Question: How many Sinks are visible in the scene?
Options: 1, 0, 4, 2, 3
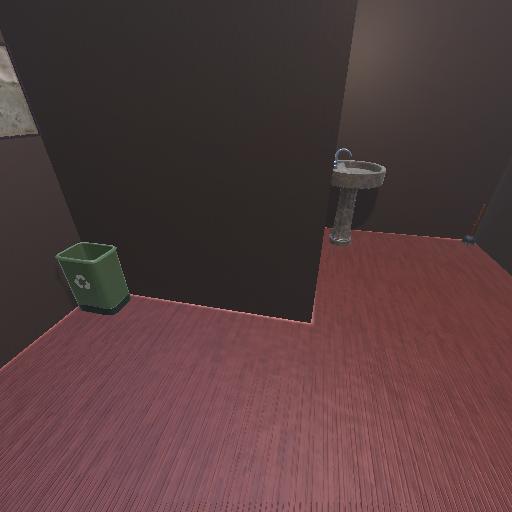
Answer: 1